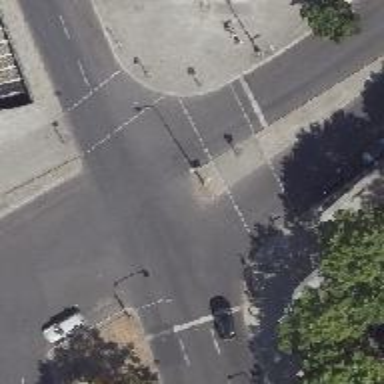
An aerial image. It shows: Footway located on traffic island.